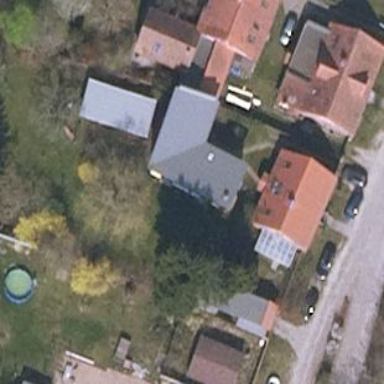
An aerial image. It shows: Guest house building.